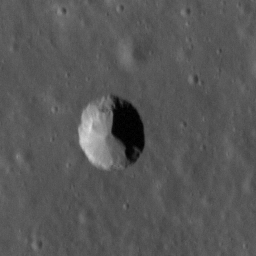
Pit: Highland 3
Host crater: Highland
Host type: highland
Lunar coordinates: latitude 42.394, longitude 320.308